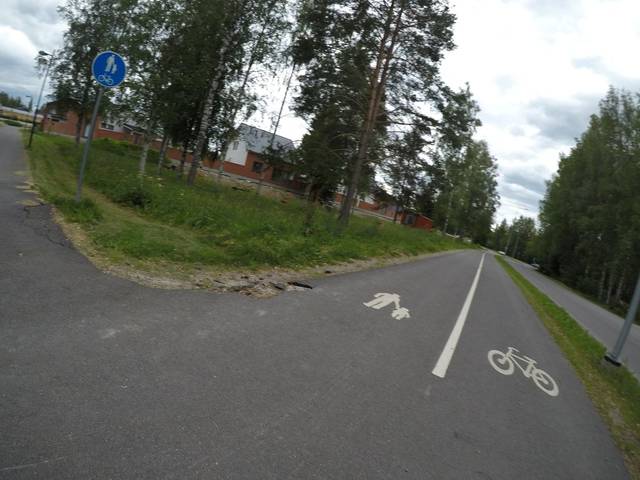
Region: Finland
Coordinates: 60.99, 24.432